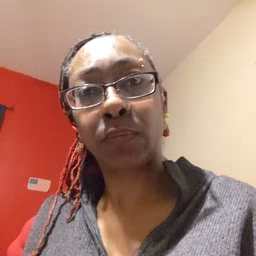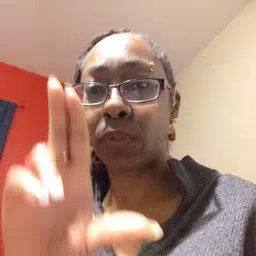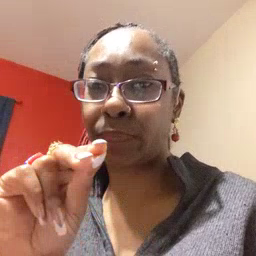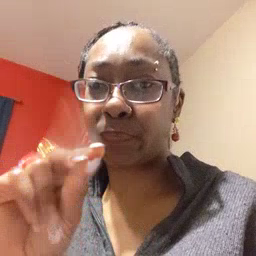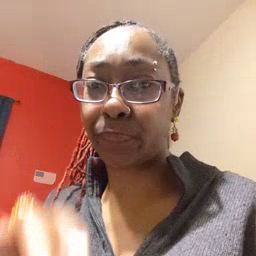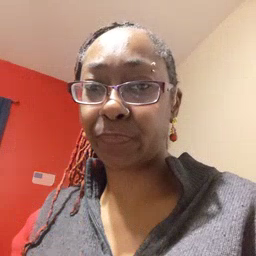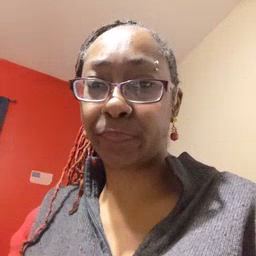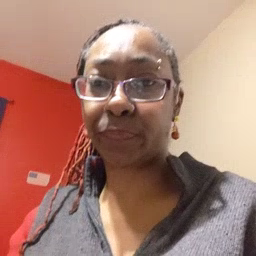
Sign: no